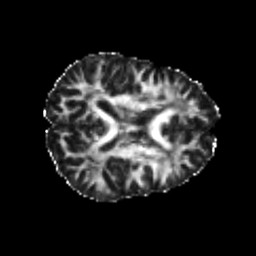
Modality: FA
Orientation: axial
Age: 21
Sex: male
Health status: healthy
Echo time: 0.074 s